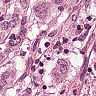
Metastatic tissue present: yes